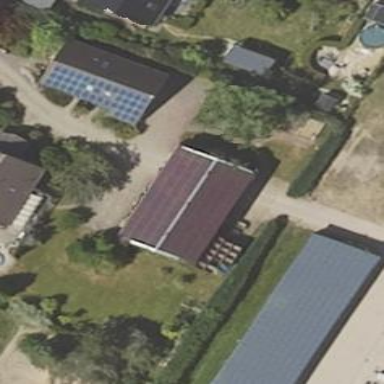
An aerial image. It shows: Shed building.